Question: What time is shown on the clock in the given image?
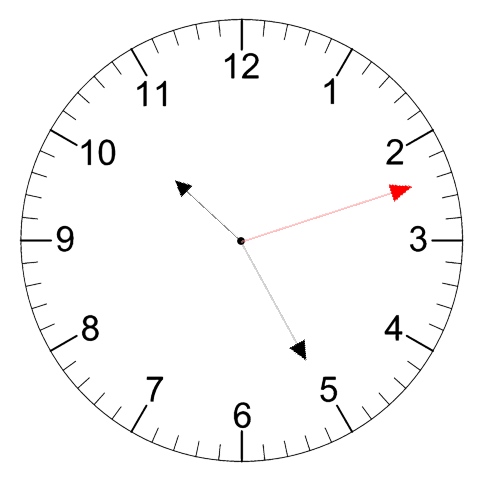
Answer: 10:25:12